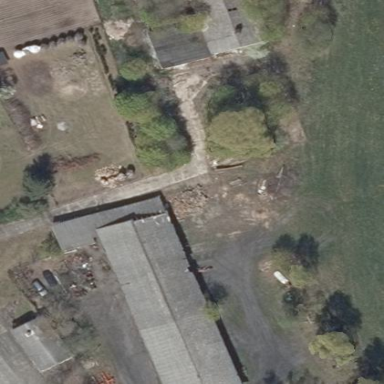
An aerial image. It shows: Farmyard area.